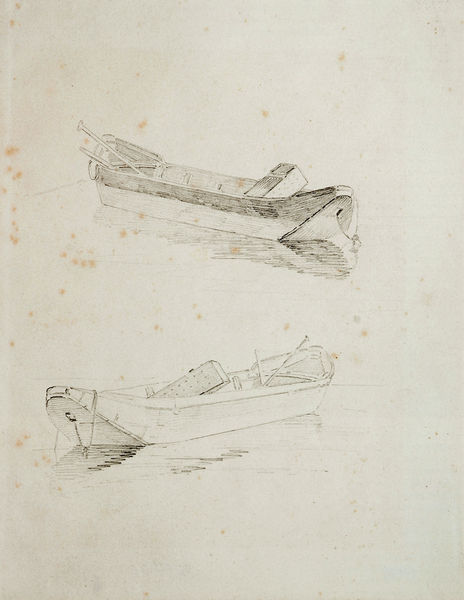
Titel: Zwei Studien nach einem Kahn
Künstler: Caspar David Friedrich
Standort: Schweinfurt
Institution: Museum Georg Schäfer
Schlagwörter: dunkel, feder, körper, meer, schatten, wasser, weiß, fluss, see, grau, hell, holz, licht, schwarz, skizze, zeichnung, architektur, bach, spiegelung, gewässer, blatt, rechts, schräg, zart, boot, boote, kahn, paddel, ruder, ruhig, schiff, schiffe, wellen, papier, ruhe, ansicht, perspektive, zwei, studie, last, transport, grafik, graphik, vergilbt, linien, bank, rand, bug, seile, tau, holzboot, ruderboot, still, menschenleer, striche, taue, befestigung, tusche, truhe, links, kanu, linie, fracht, seil, technik, wasseroberfläche, schwimmen, schwarz-weiss, schraffur, radierung, schrafur, stich, seite, schraffiert, bleistift, kiste, entwurf, schimmel, stift, bänke, fleck, buchseite, flecken, seiten, vue, chiemsee, fleckig, plan, anker, bateaux, reflex, entwürfe, skizzen, objekt, schraffierung, eau, schwerz, rumpf, ware, riss, grundriss, ankel, federzeichnung, zeichnungen, bauplan, ruderboote, ruderschiff, heck, schiffchen, handzeichnung, volumetrie, dessin, ansichten, bleistif, wassers, flecke, vorstudie, stockflecken, gefährt, holzboote, deux, encre, skizzenblatt, paket, barque, link, einbaum, entwruf, floos, objektstudie, wopfner, niemand, bateau, kajak, bake, baken, nachen kahn skizze, vues, pirogge, ruderschiffe, grau weiß, rooder, canoe, canoes, rudershciff